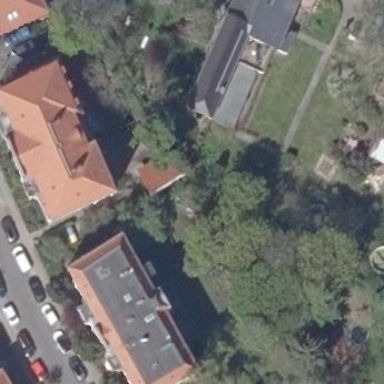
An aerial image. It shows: Residential building with hipped roof made of red roof tiles.